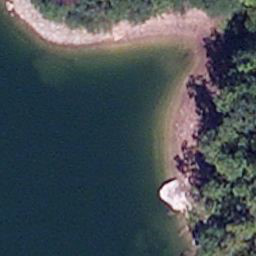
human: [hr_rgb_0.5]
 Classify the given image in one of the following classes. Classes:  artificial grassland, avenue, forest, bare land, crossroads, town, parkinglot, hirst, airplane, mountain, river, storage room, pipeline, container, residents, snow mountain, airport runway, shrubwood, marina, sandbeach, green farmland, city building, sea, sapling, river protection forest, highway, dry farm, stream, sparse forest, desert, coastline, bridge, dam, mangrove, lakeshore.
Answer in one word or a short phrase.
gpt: lakeshore